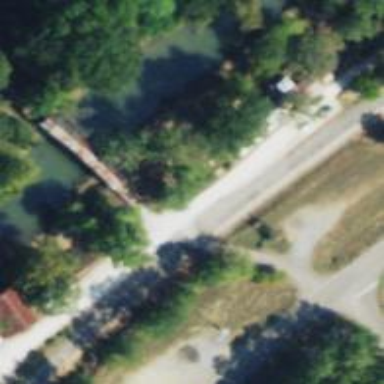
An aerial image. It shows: Footway on bridge.